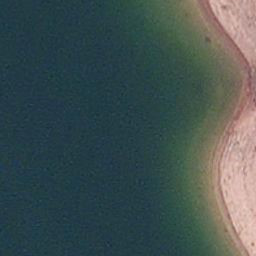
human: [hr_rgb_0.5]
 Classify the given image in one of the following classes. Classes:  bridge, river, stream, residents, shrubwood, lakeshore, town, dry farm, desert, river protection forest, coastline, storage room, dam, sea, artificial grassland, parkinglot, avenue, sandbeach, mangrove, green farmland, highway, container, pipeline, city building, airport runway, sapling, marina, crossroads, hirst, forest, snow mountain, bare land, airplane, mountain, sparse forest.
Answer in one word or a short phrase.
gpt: lakeshore